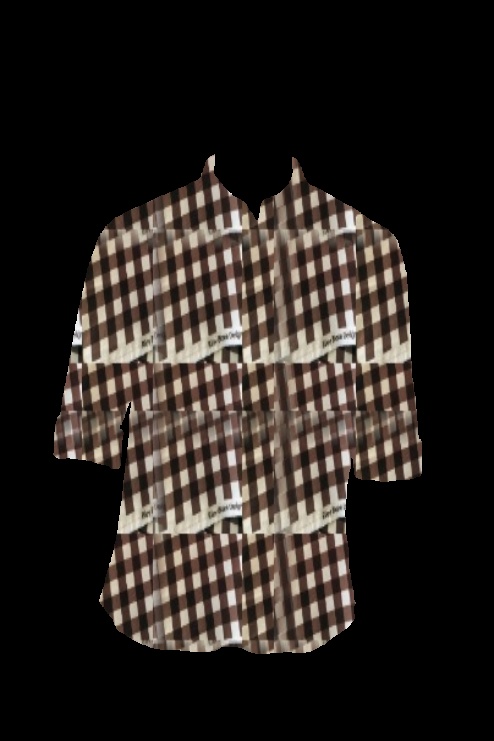
brown gingham button up tee